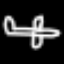
Label: airplane